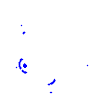
Particle: pion